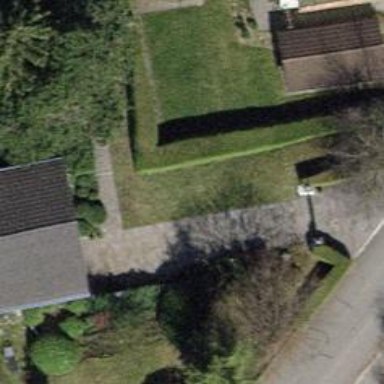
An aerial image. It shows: Hedge acting as barrier.